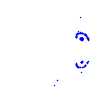
Particle: kaon